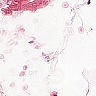
Metastatic tissue present: no